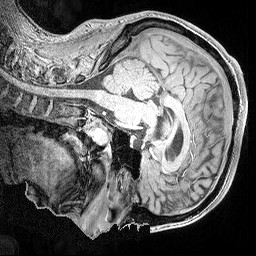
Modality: MP2RAGE
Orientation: sagittal
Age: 20
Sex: male
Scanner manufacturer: siemens
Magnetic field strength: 3 T
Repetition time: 5 s
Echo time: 0.00298 s